Field crop: tomato
Growth stage: 1
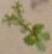
Species: portulaca